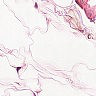
Metastatic tissue present: no